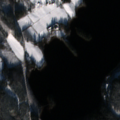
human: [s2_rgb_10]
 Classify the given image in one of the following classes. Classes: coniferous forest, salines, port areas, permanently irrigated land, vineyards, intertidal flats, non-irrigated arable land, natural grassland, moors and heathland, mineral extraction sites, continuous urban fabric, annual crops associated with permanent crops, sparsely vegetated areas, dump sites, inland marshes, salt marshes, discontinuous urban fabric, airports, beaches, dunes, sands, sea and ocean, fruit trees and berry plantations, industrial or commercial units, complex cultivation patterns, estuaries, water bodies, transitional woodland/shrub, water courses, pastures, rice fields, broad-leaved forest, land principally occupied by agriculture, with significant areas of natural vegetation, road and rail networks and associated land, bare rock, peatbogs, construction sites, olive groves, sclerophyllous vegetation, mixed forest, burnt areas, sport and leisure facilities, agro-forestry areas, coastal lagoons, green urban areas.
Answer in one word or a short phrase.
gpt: land principally occupied by agriculture, with significant areas of natural vegetation, coniferous forest, mixed forest, water bodies